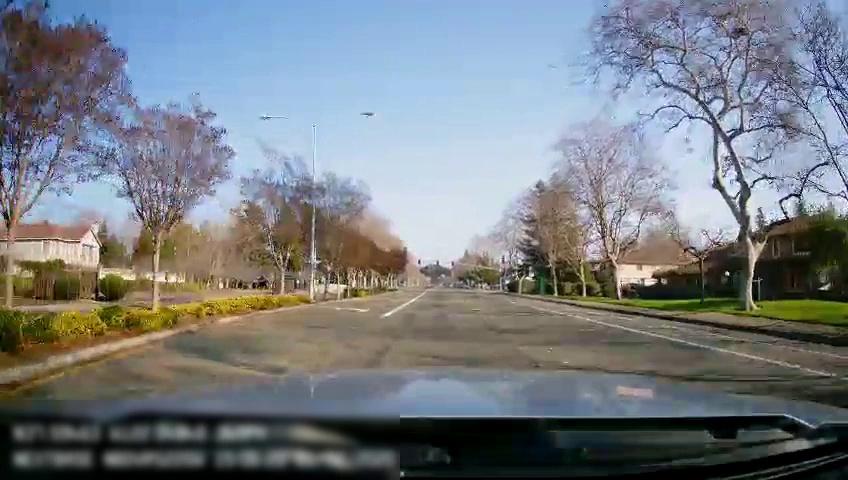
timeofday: Day
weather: Sunny
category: Drivable Space
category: Lanes | Current Lane
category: Lanes | Alternate Lane
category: Lanes | Current Lane